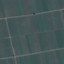
Land use / land cover class: PermanentCrop